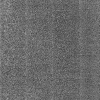
Atmospheric dust classification: dusty